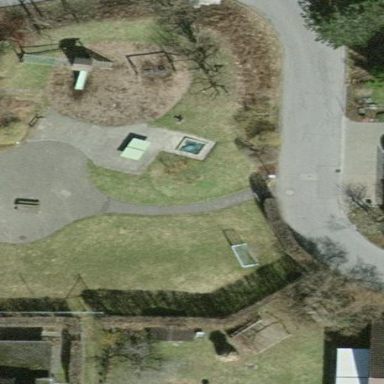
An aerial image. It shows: Playground area for leisure activities on the land.